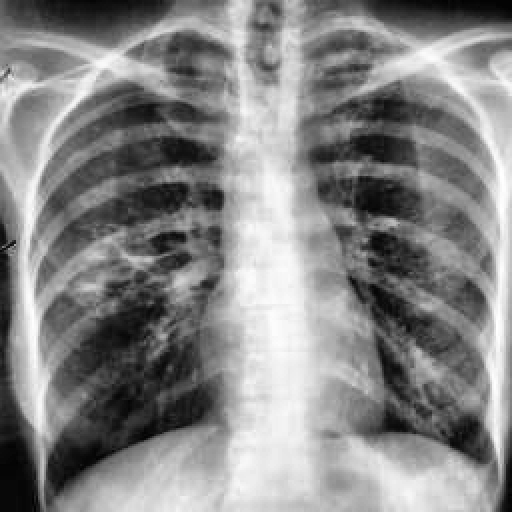
Finding: TUBERCULOSIS